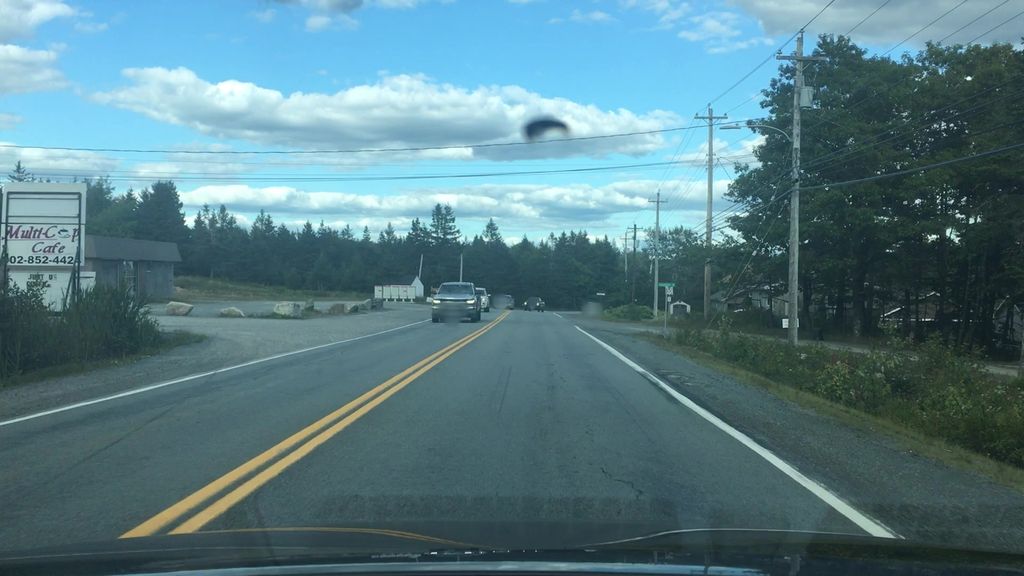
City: halifax